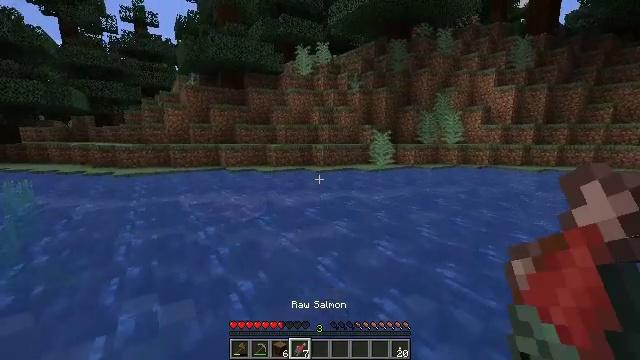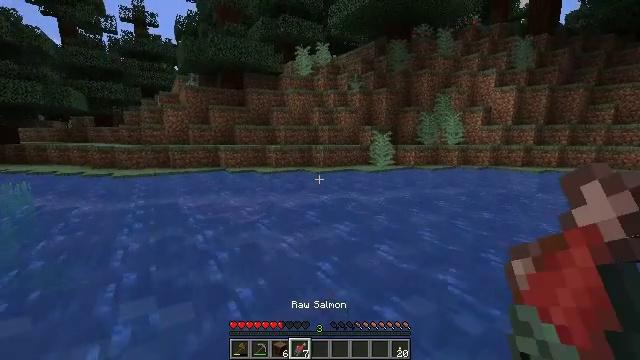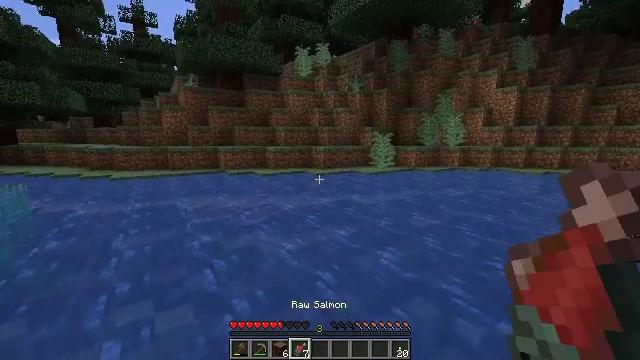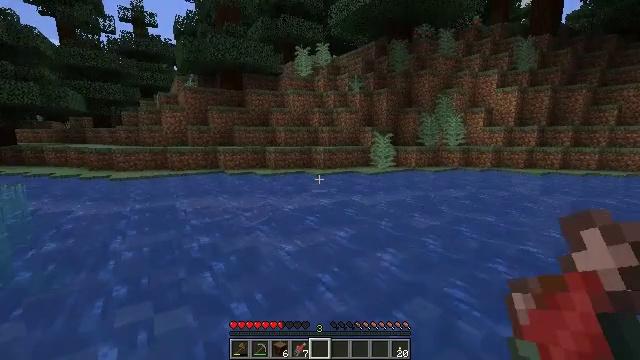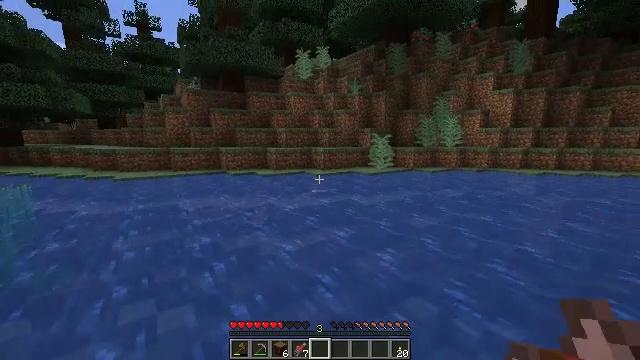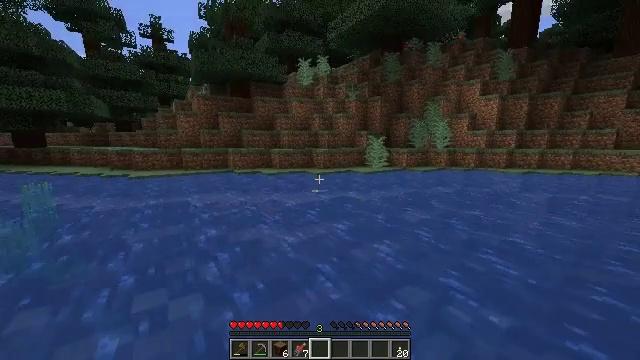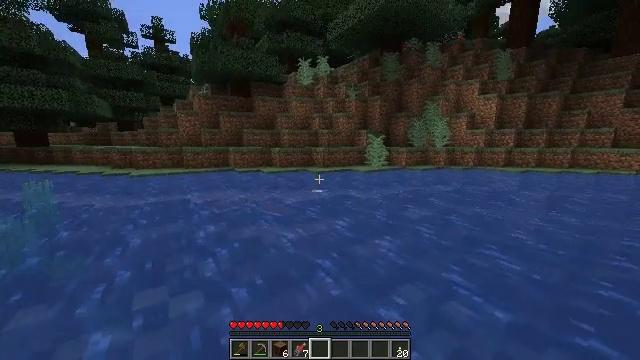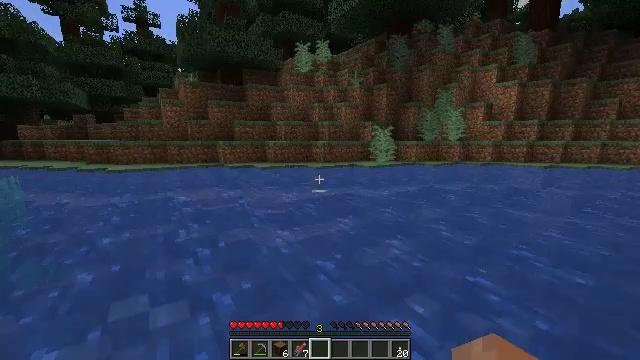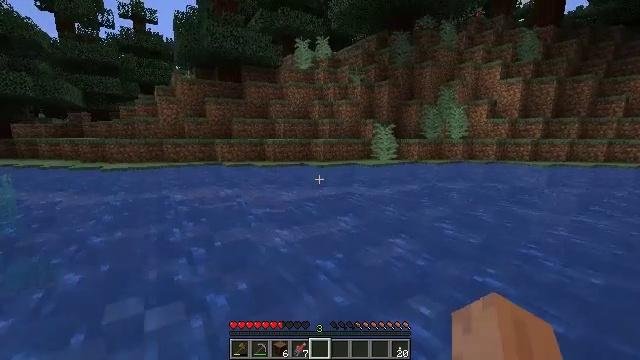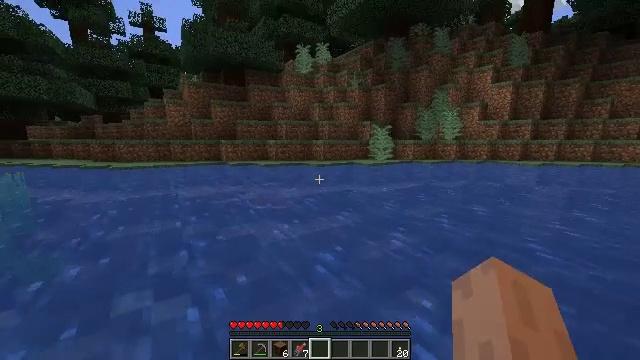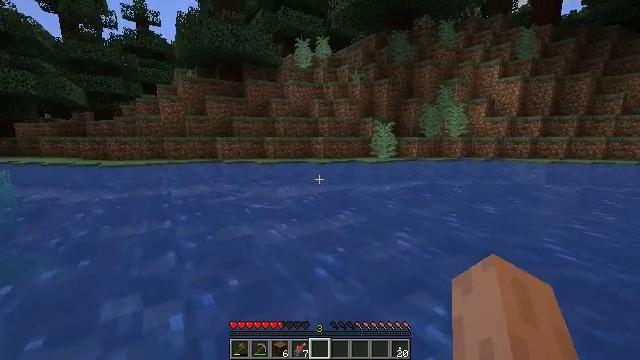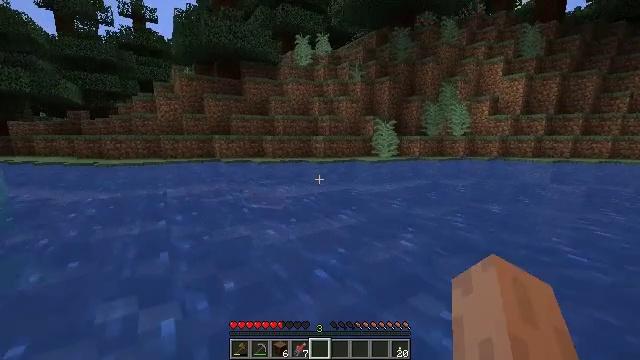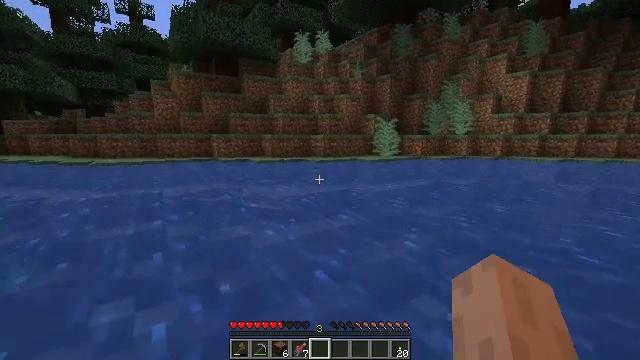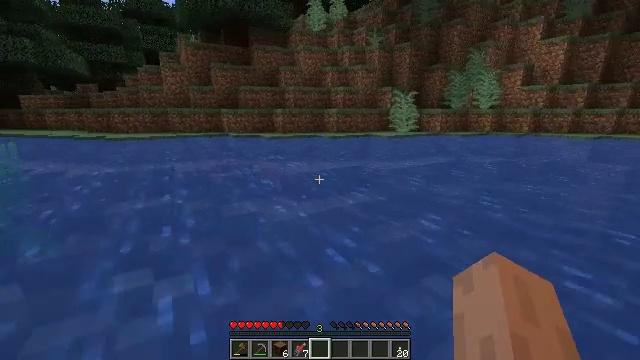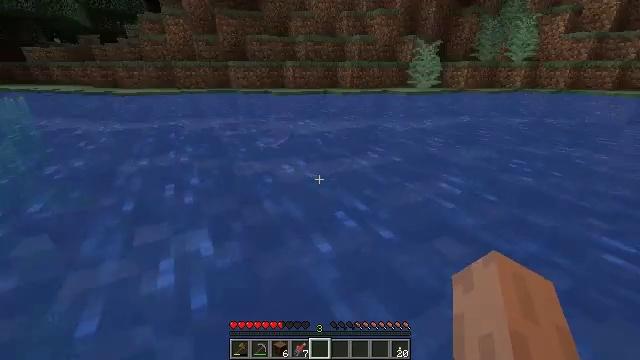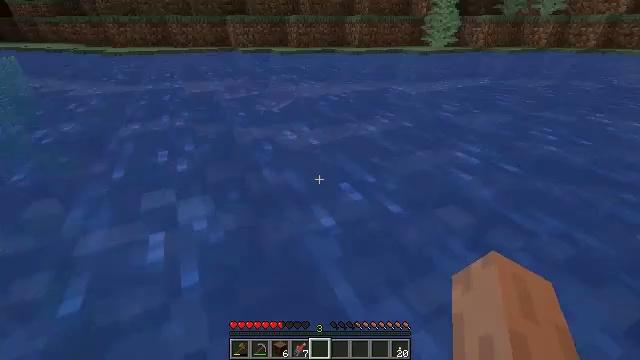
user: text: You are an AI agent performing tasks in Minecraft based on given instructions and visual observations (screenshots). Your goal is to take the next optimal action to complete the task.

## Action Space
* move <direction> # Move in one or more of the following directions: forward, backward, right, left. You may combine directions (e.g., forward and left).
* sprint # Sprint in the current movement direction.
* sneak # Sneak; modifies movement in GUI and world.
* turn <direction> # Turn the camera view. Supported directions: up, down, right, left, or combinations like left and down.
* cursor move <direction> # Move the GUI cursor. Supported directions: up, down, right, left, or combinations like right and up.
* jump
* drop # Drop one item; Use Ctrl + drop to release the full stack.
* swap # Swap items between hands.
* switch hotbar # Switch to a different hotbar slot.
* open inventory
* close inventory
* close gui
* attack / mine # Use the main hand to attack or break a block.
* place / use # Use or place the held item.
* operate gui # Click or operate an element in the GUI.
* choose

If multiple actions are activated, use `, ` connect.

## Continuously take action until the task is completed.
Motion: motion action
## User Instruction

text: Remove a spruce sapling from the inventory.
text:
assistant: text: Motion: move forward, sprint
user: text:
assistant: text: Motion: move forward, sprint
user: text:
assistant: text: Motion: move forward, sprint
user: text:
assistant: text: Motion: move forward, sprint
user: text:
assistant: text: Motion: move forward, sprint
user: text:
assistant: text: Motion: move forward, sprint
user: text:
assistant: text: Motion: move forward, sprint
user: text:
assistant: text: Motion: move forward, sprint
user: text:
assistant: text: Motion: move forward, sprint
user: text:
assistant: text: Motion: move forward
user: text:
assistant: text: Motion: move forward
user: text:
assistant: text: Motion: move forward
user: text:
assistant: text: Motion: move forward, turn left and down
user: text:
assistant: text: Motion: move forward, sprint, turn left and down
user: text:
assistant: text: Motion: move forward, sprint, turn left and down
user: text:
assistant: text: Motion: move forward, sprint, turn down
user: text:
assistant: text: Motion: move forward, sprint
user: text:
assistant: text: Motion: move forward, sprint
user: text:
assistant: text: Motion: move forward, sprint
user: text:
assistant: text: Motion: move forward, sprint
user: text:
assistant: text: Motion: move forward, sprint
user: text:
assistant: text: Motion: move forward, sprint, turn down
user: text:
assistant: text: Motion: move forward, sprint, turn down
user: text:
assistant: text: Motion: move forward, turn down
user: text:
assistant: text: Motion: move forward, turn down
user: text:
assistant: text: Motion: move forward
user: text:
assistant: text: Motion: move forward
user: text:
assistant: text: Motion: move forward
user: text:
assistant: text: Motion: move forward
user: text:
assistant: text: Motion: move forward